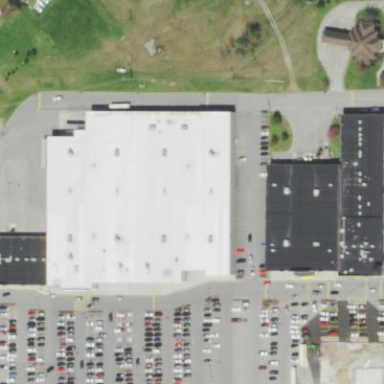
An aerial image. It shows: Department store building.